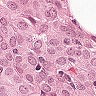
Metastatic tissue present: yes